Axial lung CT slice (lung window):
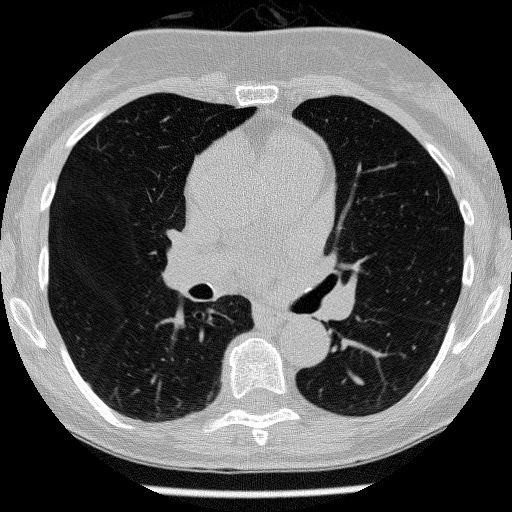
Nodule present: no